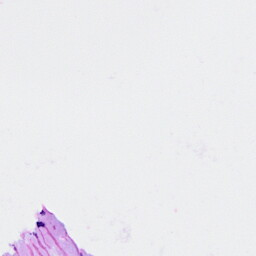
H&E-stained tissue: Ovarian